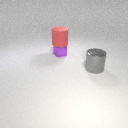
large gray metal cylinder to the right of small purple metal cube